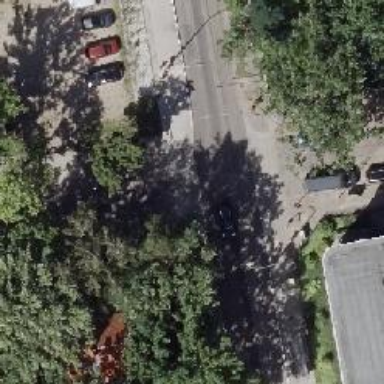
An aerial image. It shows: Residential road with asphalt surface and sidewalks on both sides. The parking lanes are oriented parallel to the road with surface of sett.